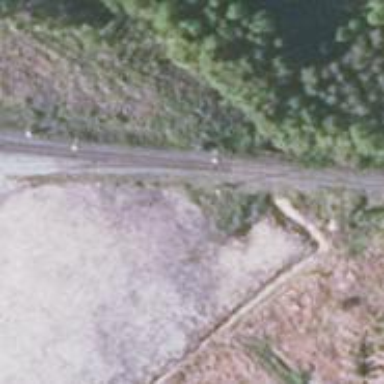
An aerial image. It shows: Continuous railway track.